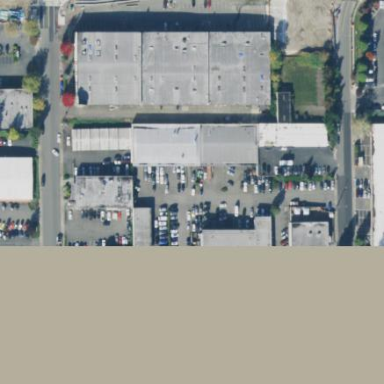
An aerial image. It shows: Commercial area.